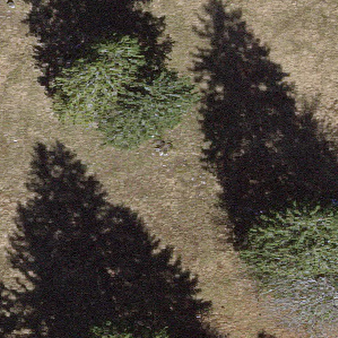
Label: other